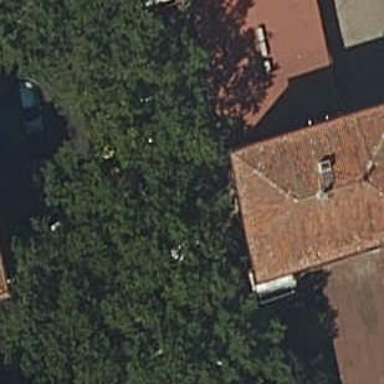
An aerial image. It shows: Apartment building with hipped roof.